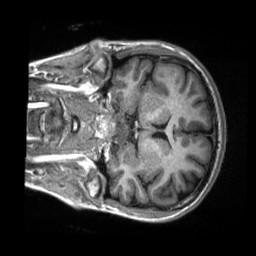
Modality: T1w
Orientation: coronal
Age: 26
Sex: female
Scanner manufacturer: siemens
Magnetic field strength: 3 T
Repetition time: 2.3 s
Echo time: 0.00288 s